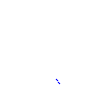
Particle: proton